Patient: sex F, age 41
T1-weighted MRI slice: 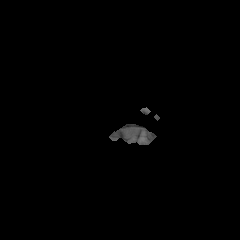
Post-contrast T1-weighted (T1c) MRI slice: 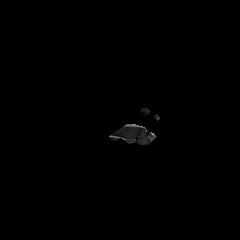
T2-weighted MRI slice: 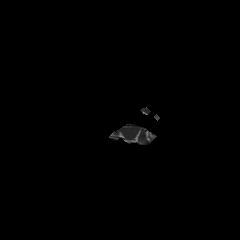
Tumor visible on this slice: no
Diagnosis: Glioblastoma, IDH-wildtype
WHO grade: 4